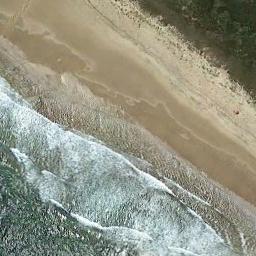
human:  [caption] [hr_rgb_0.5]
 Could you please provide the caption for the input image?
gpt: The sea is blue by the beach .

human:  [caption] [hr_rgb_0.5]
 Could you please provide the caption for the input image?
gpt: The beach consists of green seawater and a yellow coast with green plants .

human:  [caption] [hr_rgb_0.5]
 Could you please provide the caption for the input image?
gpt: White waves crashing into earthy sandy beach .

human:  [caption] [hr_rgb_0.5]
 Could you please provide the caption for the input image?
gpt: The beach with khaki sand and some green plants on the beach .

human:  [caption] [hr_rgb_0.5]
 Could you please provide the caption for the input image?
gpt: The grass is beside the beach .